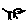
Label: cat